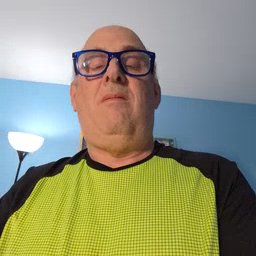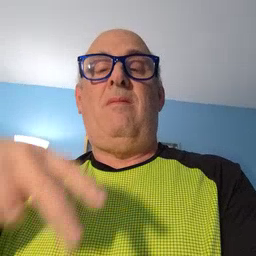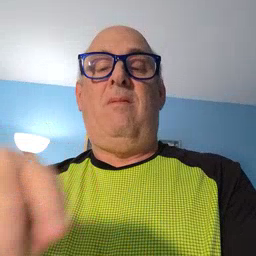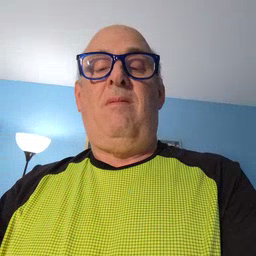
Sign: dance